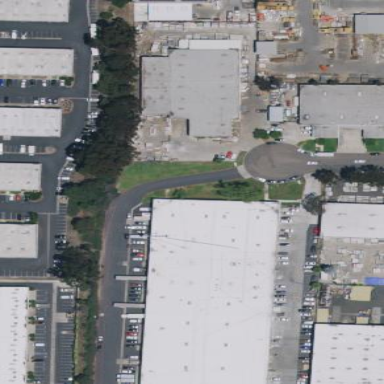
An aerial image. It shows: Industrial building.